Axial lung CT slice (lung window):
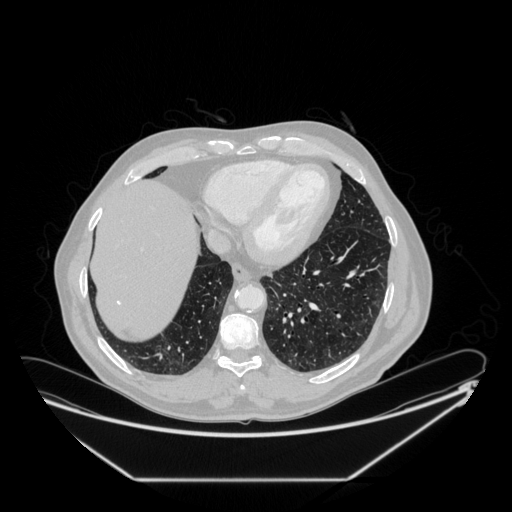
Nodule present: no